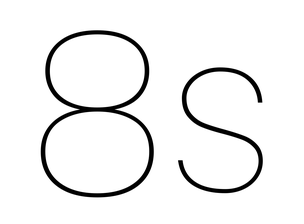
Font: Poppins-Thin